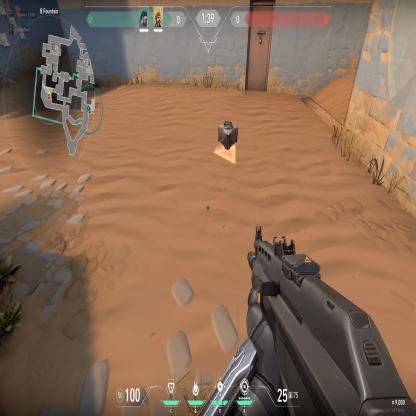
Label: dropped spike